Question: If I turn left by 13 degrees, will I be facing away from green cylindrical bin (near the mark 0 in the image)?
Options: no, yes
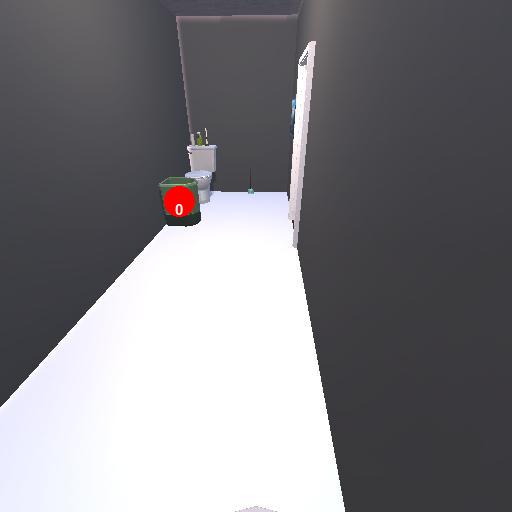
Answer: no